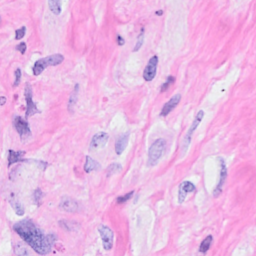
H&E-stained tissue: Breast